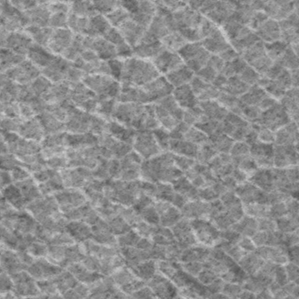
Label: frost